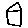
Label: house